Question: I have a pseudo element that appears on hover with:
'''
height: 0.4vh;
'''
The height doesn't change, only the width does. For some reason, however, under certain conditions the heights of different pseudo elements differ (both of the darker lines here have 'height: 0.4vh'):

I put up this fiddle to demonstrate, but realise that it depends on the viewport height whether this weirdness happens:
<URL>
I am having this issue on Chromium and Firefox. Am I doing something wrong or is there no way to be "pixel perfect" with 'vh' units?
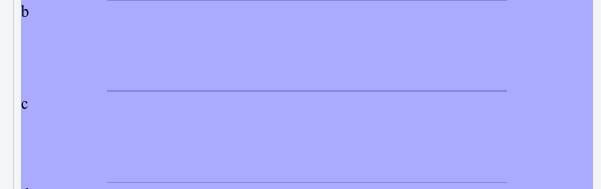
Answer: There's some imprecision in browser renderings, especially when percentages or viewport units come into play. In this case, I'd consider whether it's actually worth it to make the height of those lines tied to the viewport. It seems limited to within a few pixels of variance for most screen sizes; maybe either set one size for it, or set static sizes at several breakpoints to gradually scale it up.
'''
.icon_piece::after { height: 1px; }
// tweak breakpoints to whatever works best for your design
@media (min-height: 600px) {
icon_piece::after { height: 2px; }
}
@media (min-height: 900px) {
icon_piece::after { height: 3px; }
}
'''